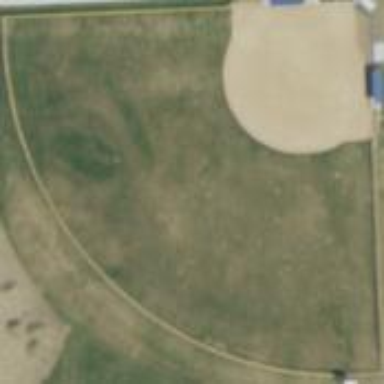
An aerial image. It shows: Softball pitch for leisure and sport activities.